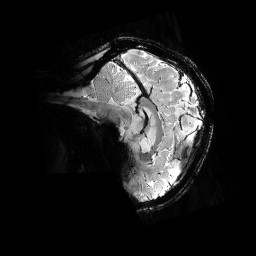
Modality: T2starw
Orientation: sagittal
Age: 30
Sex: male
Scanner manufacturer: siemens
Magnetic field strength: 6.98 T
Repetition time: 4.91 s
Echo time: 0.016 s